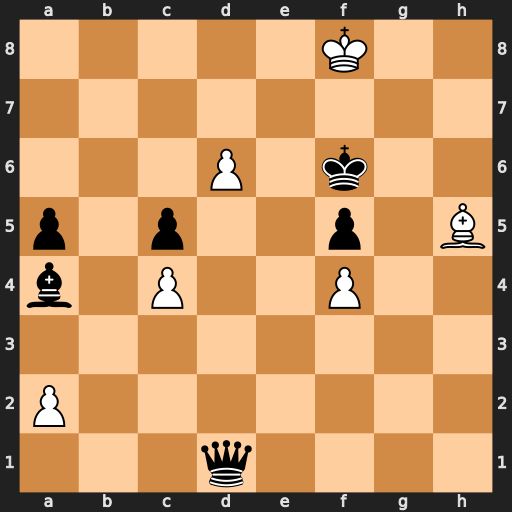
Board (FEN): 5K2/8/3P1k2/p1p2p1B/b1P2P2/8/P7/3q4
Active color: w
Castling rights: -
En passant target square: -
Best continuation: Bxd1 Bd7 Bh5